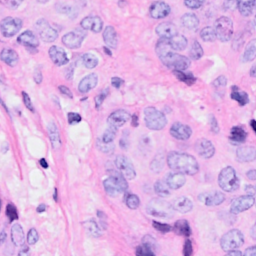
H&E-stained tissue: Breast